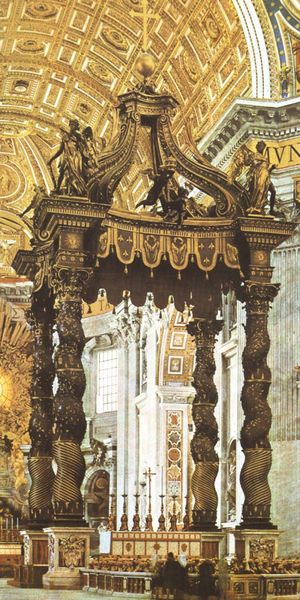
Titel: Baldachin
Künstler: Giovanni Lorenzo Bernini
Standort: Rom, S. Pietro (EU - I - Latium)
Schlagwörter: weiß, menschen, braun, fenster, schwarz, säulen, dach, ornament, innenraum, kirche, gold, engel, bogen, figuren, kuppel, ornamente, foto, kreuz, dom, gewunden, altar, rom, fries, skulpturen, kreuze, grab, baldachin, tempel, wei?, paulus